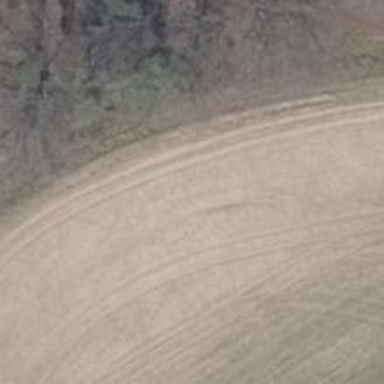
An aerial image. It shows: Muddy track road with grade5 tracktype.